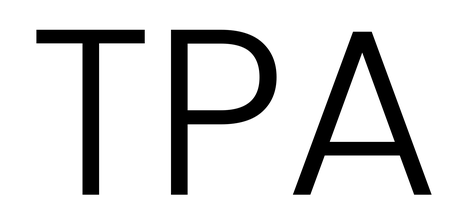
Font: Poppins-Light